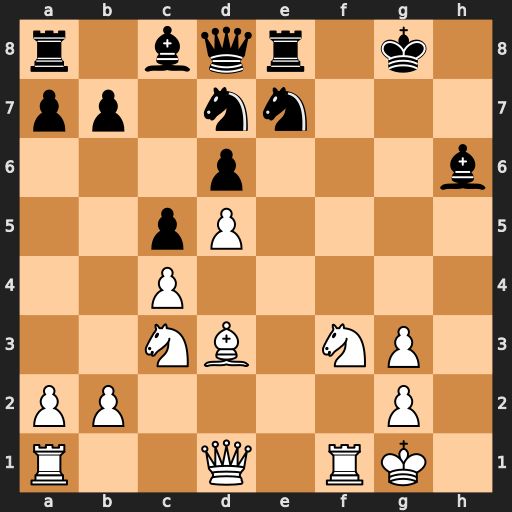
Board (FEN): r1bqr1k1/pp1nn3/3p3b/2pP4/2P5/2NB1NP1/PP4P1/R2Q1RK1
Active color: w
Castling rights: -
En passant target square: -
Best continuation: Ng5 Nf6 Rxf6